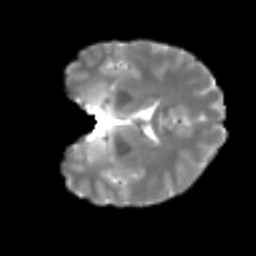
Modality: T2w
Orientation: coronal
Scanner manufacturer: siemens
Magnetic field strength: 3 T
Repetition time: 4 s
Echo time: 0.0594 s